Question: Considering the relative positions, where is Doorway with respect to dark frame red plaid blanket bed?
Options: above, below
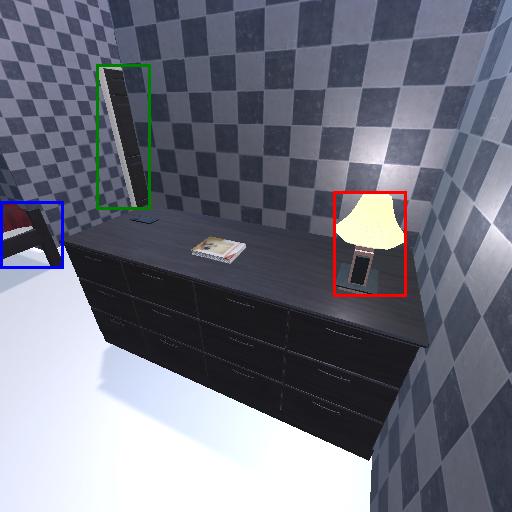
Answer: above